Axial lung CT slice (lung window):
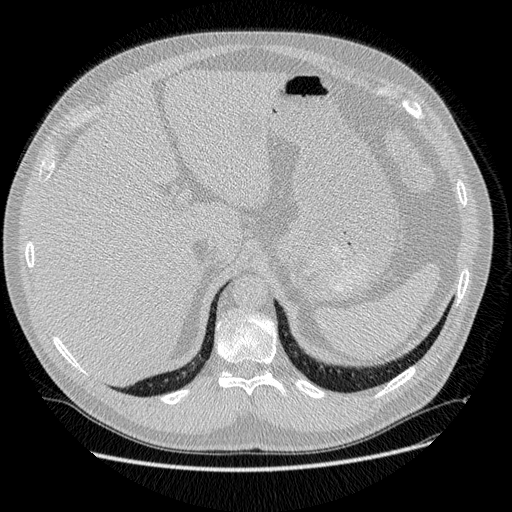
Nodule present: no